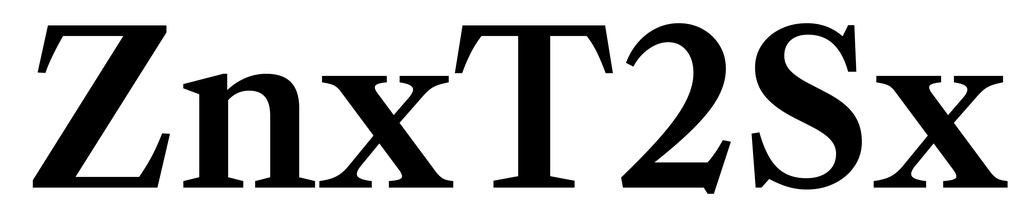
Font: LibreCaslonText_SemiBold